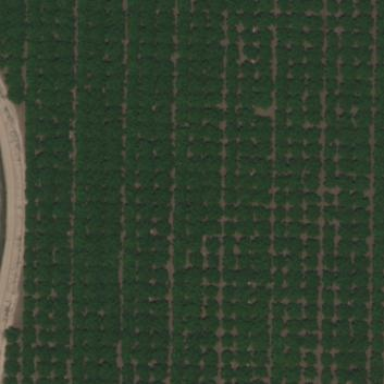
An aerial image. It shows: Orchard.